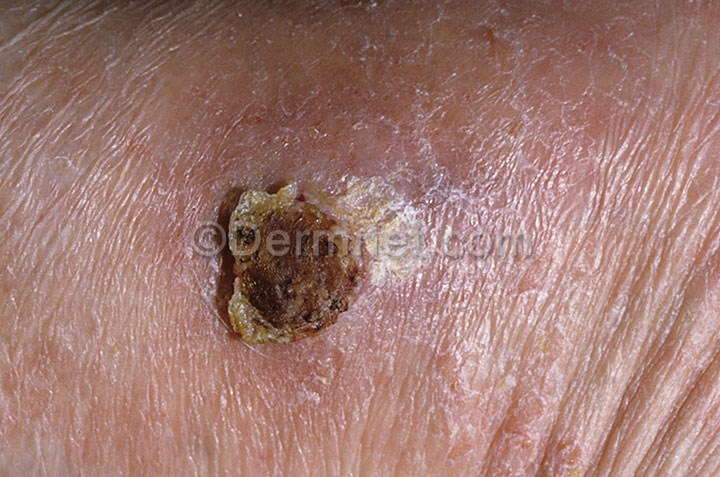
Disease: Actinic Keratosis Basal Cell Carcinoma and other Malignant Lesions